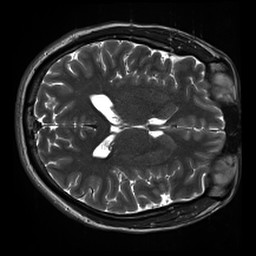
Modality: inplaneT2
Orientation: axial
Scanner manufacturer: siemens
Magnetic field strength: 3 T
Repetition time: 11 s
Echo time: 0.059 s